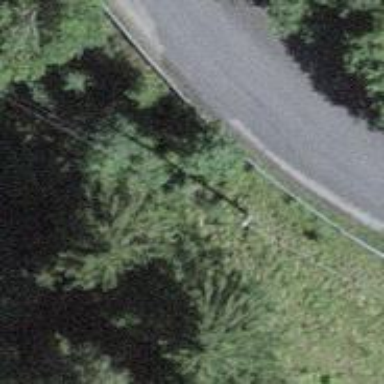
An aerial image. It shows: Utility pole in the area.